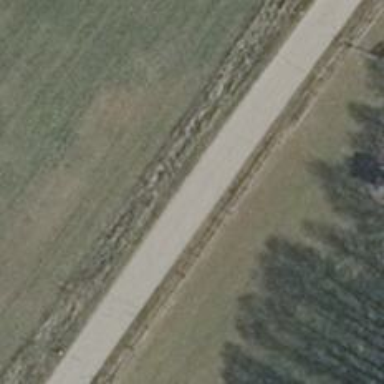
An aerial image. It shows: Unclassified road.